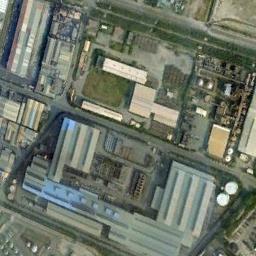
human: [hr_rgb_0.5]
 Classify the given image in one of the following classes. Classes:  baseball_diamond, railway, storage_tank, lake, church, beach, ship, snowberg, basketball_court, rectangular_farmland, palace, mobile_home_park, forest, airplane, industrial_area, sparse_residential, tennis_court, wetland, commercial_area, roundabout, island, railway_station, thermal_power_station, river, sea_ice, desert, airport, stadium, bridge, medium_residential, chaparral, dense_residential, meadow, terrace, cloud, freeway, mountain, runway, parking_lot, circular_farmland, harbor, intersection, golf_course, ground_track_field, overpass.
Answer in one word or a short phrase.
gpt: industrial_area